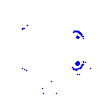
Particle: electron